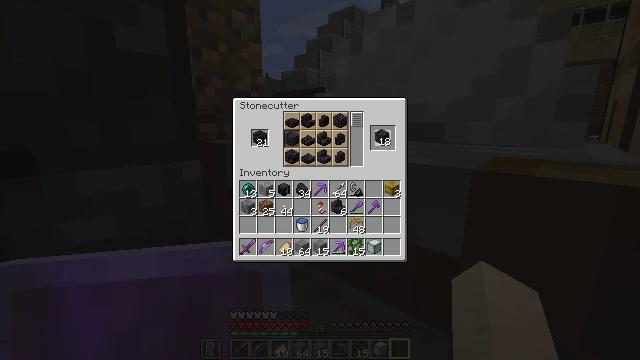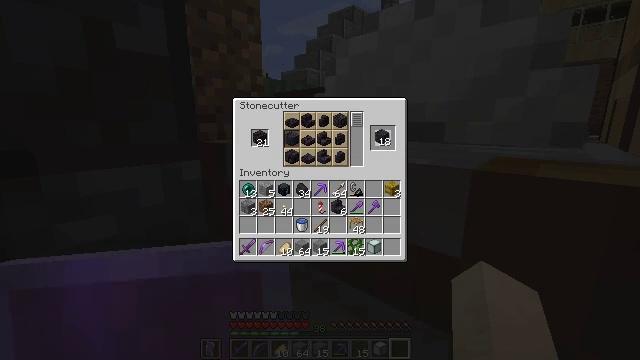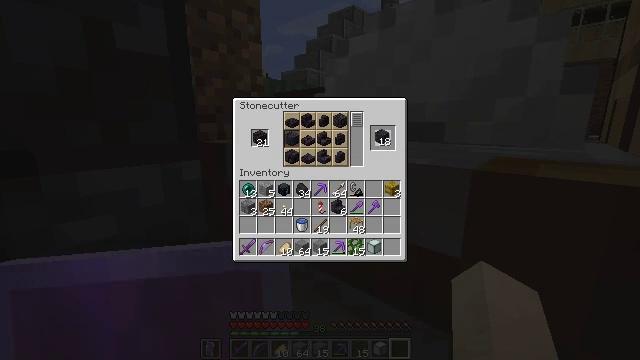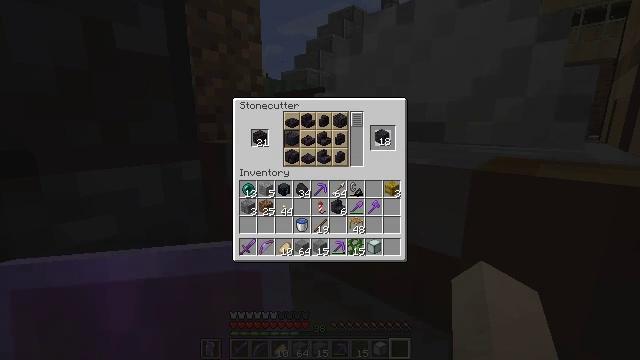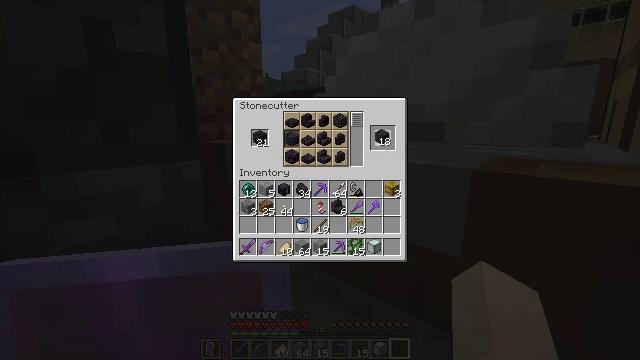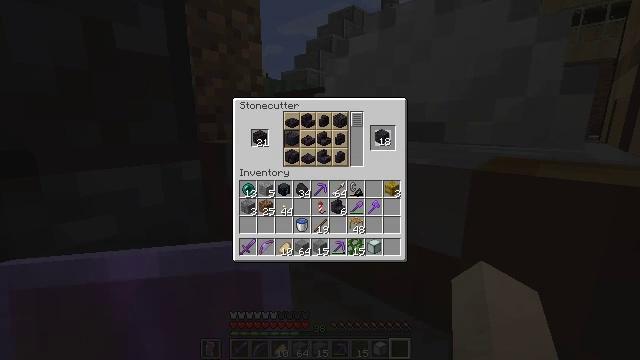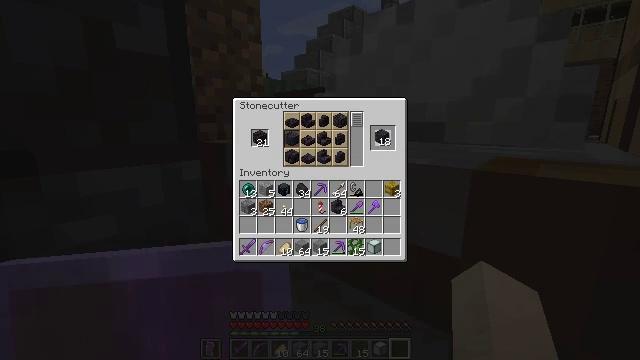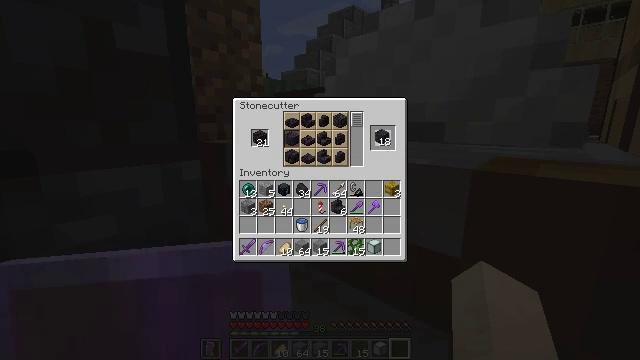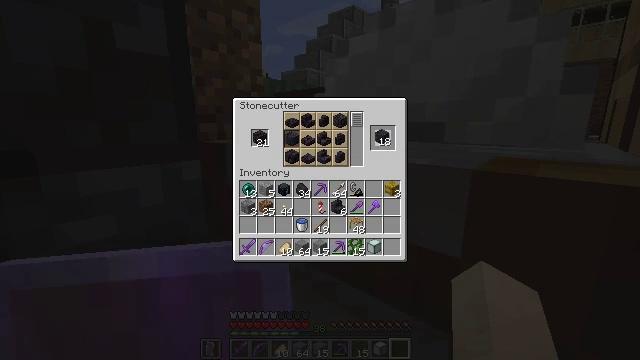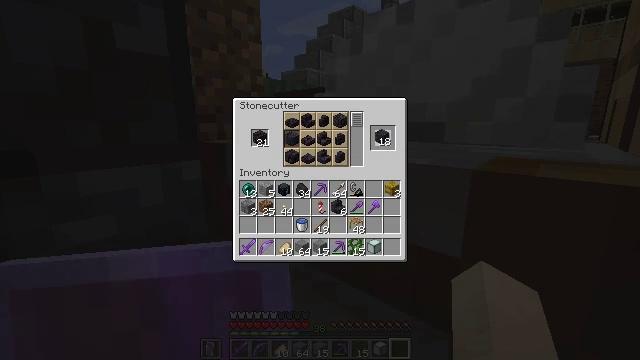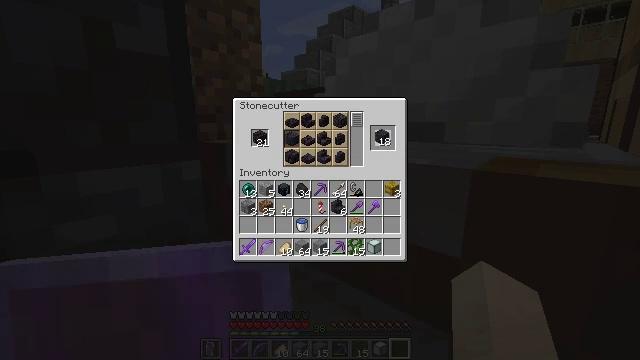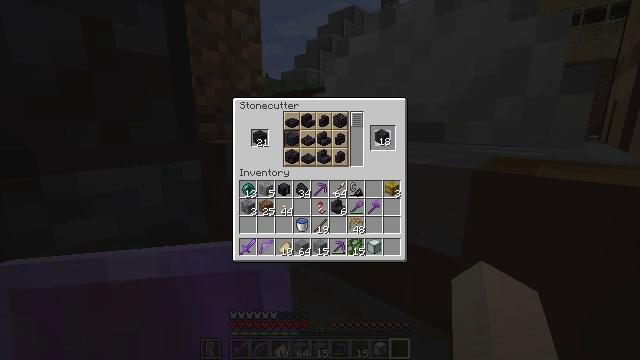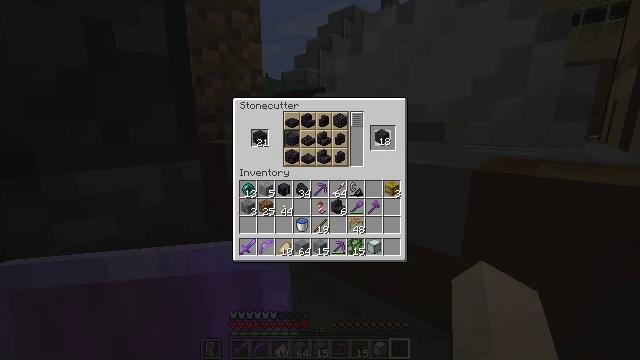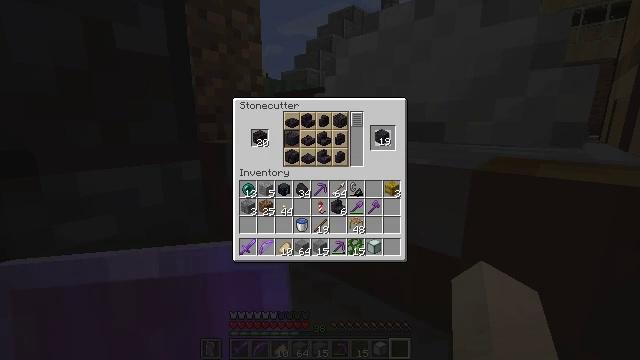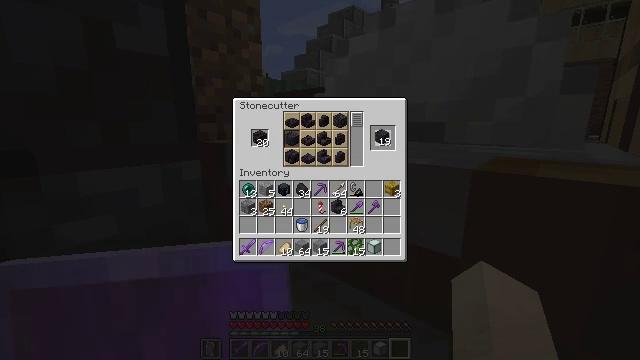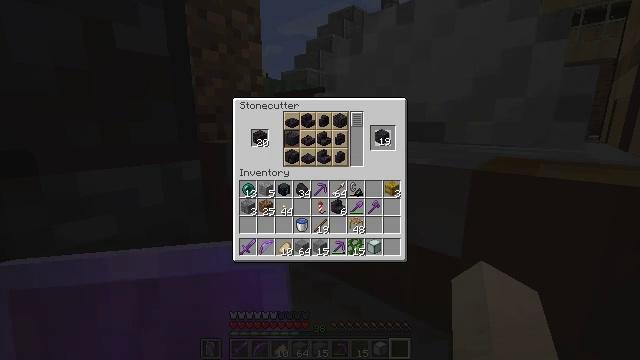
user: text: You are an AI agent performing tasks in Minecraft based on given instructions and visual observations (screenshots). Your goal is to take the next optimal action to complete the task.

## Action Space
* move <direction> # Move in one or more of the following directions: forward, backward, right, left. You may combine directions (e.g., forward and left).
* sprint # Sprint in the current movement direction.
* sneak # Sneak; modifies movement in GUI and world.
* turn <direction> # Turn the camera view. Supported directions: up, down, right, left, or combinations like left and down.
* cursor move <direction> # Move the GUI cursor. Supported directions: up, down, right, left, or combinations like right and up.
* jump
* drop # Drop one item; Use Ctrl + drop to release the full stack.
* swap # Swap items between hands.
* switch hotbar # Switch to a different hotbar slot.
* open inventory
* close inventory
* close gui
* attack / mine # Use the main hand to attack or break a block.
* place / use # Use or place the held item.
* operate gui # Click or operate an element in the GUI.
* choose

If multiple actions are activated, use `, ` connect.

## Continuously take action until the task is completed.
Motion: motion action
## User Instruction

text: Craft some polished blackstone with a crafting table.
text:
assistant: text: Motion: no_op
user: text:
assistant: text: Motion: no_op
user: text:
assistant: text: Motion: no_op
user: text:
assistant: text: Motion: no_op
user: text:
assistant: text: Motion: no_op
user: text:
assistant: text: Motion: no_op
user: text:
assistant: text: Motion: no_op
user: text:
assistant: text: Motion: no_op
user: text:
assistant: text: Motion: no_op
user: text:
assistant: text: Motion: attack / mine
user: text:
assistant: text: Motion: attack / mine
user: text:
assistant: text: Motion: attack / mine
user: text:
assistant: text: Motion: no_op
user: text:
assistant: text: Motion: no_op
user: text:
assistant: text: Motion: no_op
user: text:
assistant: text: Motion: no_op
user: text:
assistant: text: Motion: no_op
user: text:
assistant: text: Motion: no_op
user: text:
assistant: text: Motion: no_op
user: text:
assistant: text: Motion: no_op
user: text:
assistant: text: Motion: no_op
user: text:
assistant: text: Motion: no_op
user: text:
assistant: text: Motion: no_op
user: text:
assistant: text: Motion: attack / mine
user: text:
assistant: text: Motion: attack / mine
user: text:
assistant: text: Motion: attack / mine
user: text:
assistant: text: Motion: no_op
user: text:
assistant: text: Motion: no_op
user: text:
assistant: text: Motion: no_op
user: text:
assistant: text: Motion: no_op